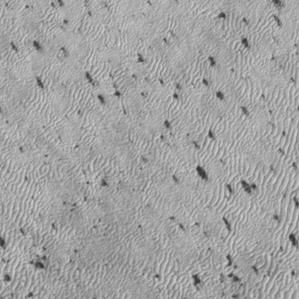
Label: frost